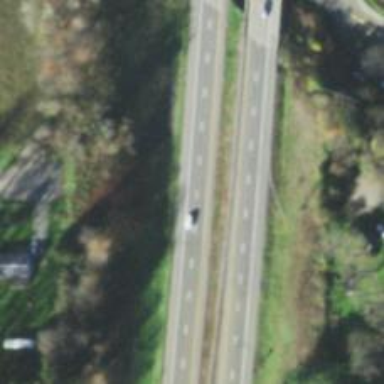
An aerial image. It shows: Asphalt motorway.